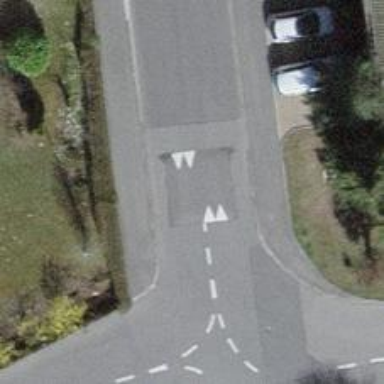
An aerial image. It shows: Traffic hump for calming the traffic.